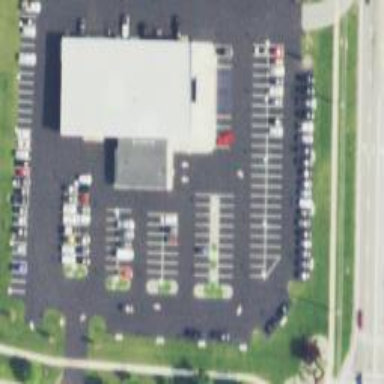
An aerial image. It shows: Car shop.